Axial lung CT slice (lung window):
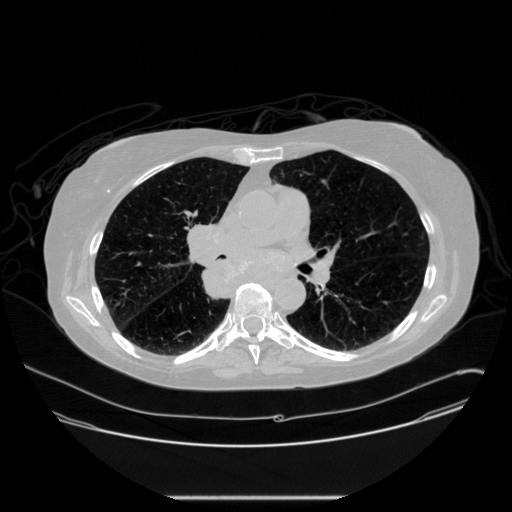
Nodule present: no